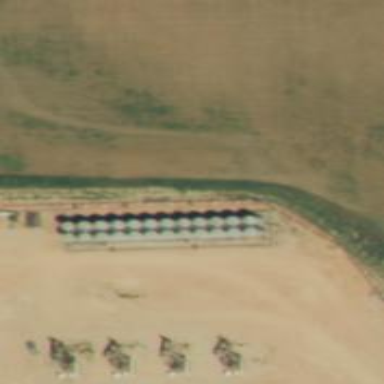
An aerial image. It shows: Storage tank that is man-made.